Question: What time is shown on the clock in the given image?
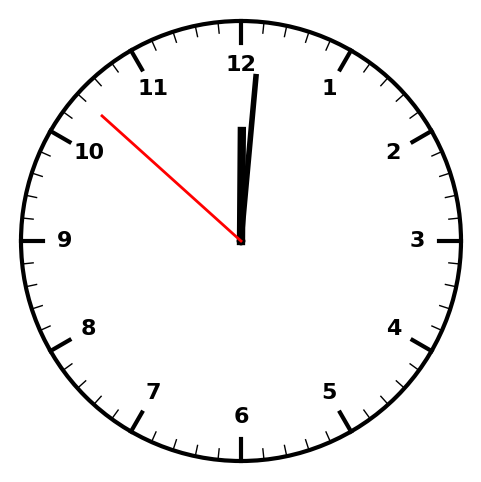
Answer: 12:00:52